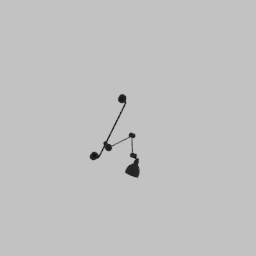
Label: lighting